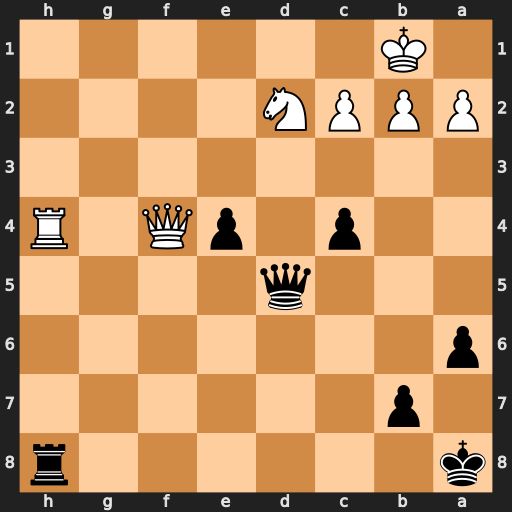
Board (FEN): k6r/1p6/p7/3q4/2p1pQ1R/8/PPPN4/1K6
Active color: b
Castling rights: -
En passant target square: -
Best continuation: Rxh4 Qf8+ Ka7 Qf2+ e3